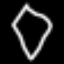
Label: diamond